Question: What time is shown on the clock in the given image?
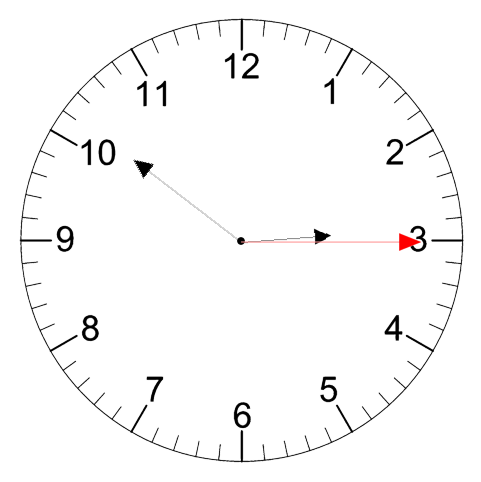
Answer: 02:51:15